Question: What I want is to move the object and rotate along its center point. I've used Matrix class for transformation:
'''
private void pictureBox1_Paint(object sender, PaintEventArgs e)
{
e.Graphics.ResetTransform();
Matrix transformationMatrix = new Matrix();
transformationMatrix.RotateAt(rot, new PointF(img.Size.Width / 2, img.Size.Height / 2));
e.Graphics.Transform = transformationMatrix;
e.Graphics.DrawImage(img, 0, 0, img.Size.Width, img.Size.Height);
}
'''
Above code will rotate the image along its center.
But if I try to move it(I placed the image in the center of pictureBox), the image is no more rotating along it's center point.
'''
e.Graphics.DrawImage(img, (pictureBox1.Width - img.Size.Width) / 2, (pictureBox1.Height - img.Size.Height) / 2, img.Size.Width, img.Size.Height);
'''
Now I guess I have to use Translate function to specify position, but I have no clue how to do that. Translate takes relative position. I want to specify the image location using its center point and be able to rotate it along its center.
Update 2:
Modified code look like this
'''
origin.X = 50;
origin.Y = 50;
private void pictureBox1_Paint(object sender, PaintEventArgs e)
{
e.Graphics.TranslateTransform(origin.X, origin.Y);
e.Graphics.RotateTransform(rot);
e.Graphics.DrawImage(img, -img.Size.Width, -img.Size.Height/2, img.Size.Width, img.Size.Height);
}
'''
So I defined Point origin to specify the location of my image. But still it doesn't rotate along its center.

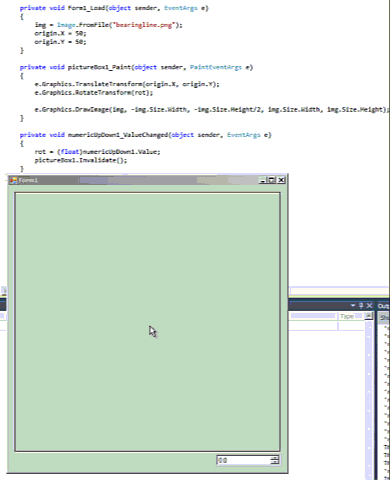
Answer: Yes, you want to use the Translate function. Here is an example I wrote for another question that shows how to translate and rotate and image:
<URL>
What you want to do is set the translation point to the point in the window where the center of your object will be. This causes the '[0, 0]' point of the display to become that point, so any rotation will happen around it. Then when you draw the image, use the mid-point of the image '[image width / 2, image height / 2]' as coordinates to the DrawImage method.
Sorry, the coordinates passed to DrawImage are the negated mid-points of the image '[0 - width / 2, 0 - height / 2]'.